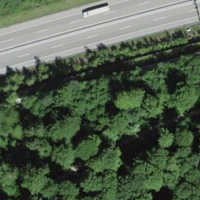
EUNIS habitat code: 57
Species observed at this site:
Bistorta vivipara